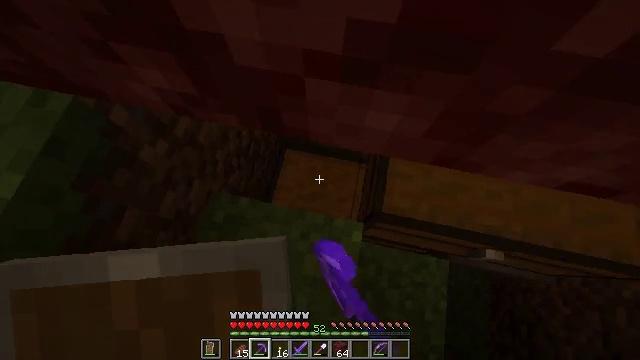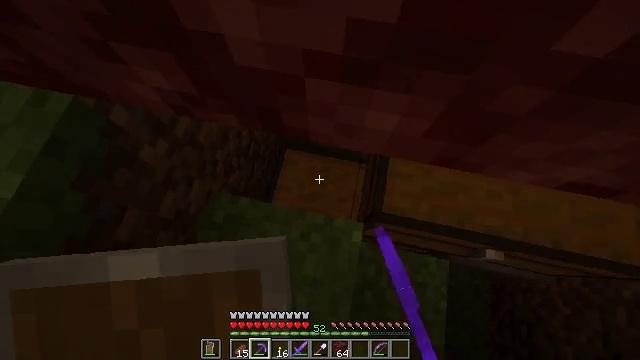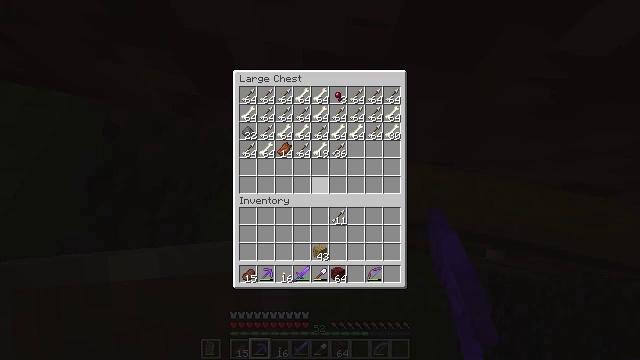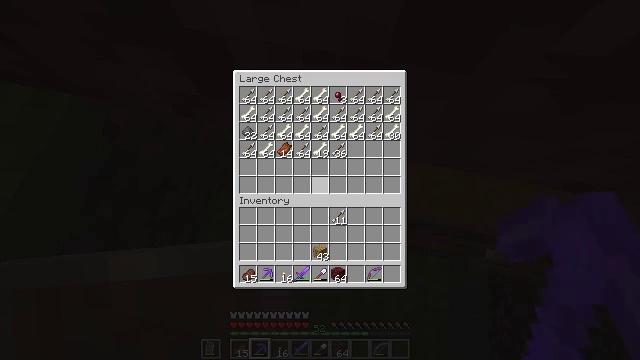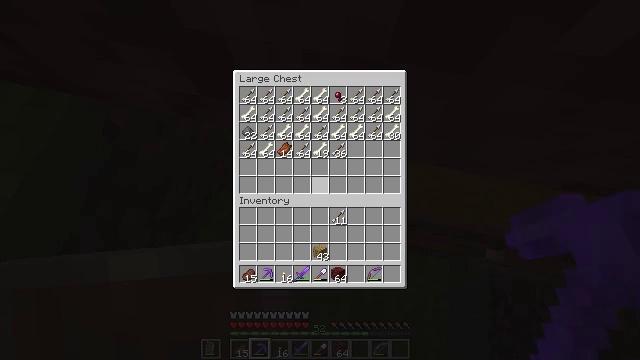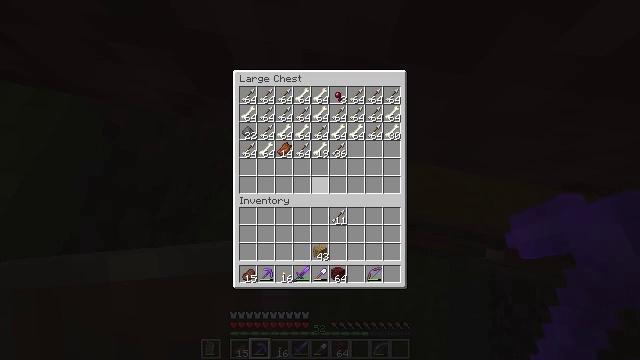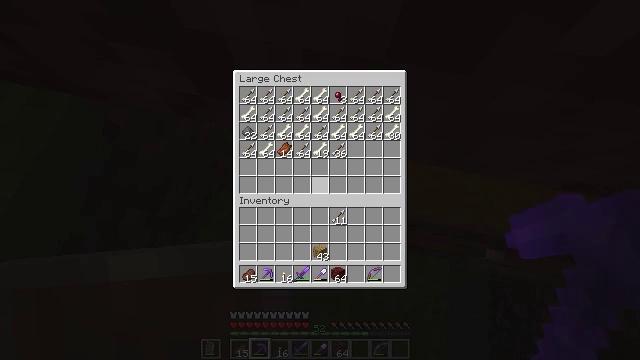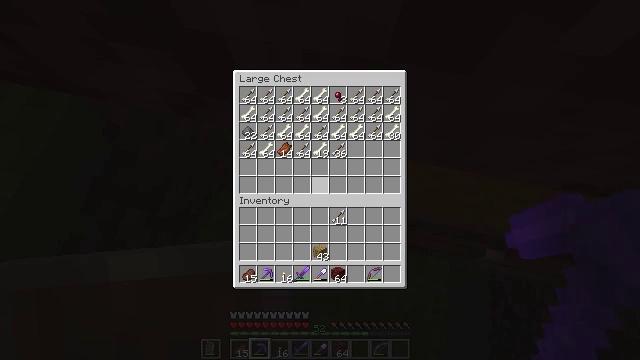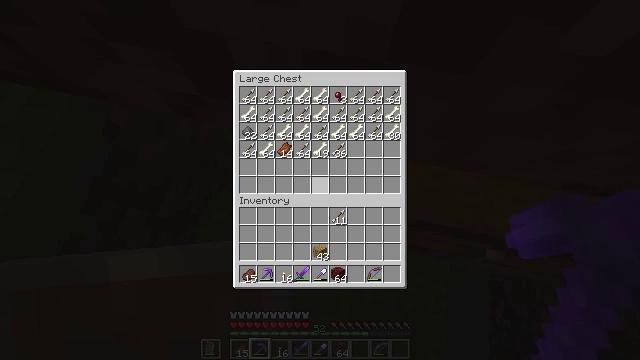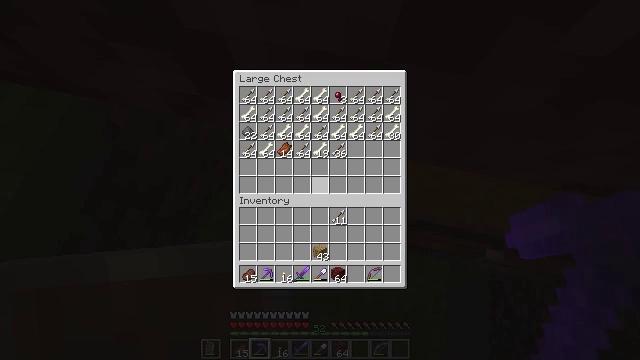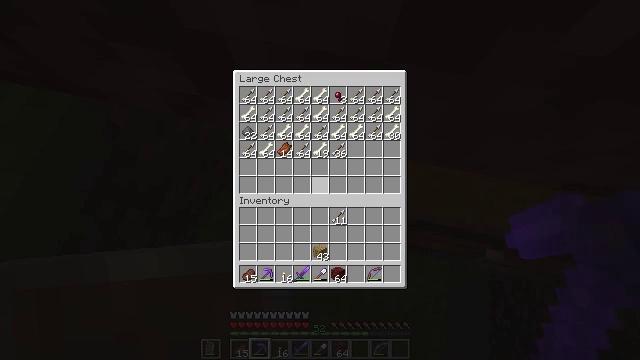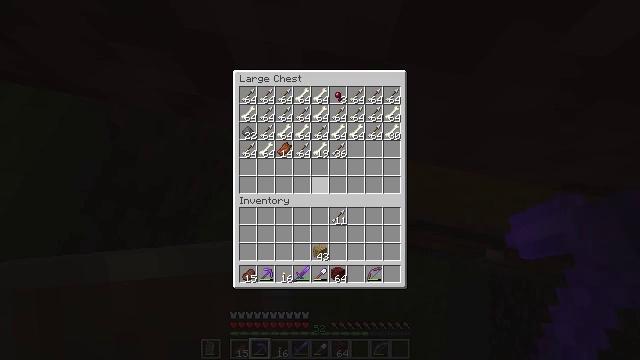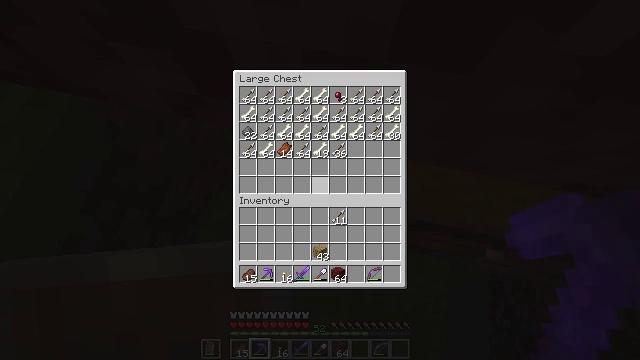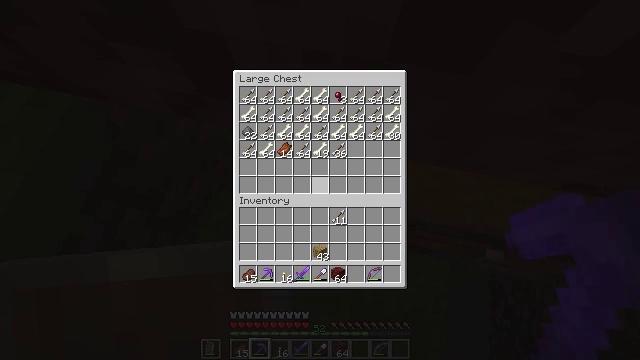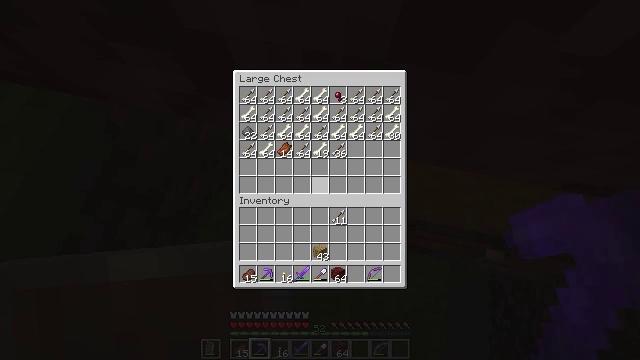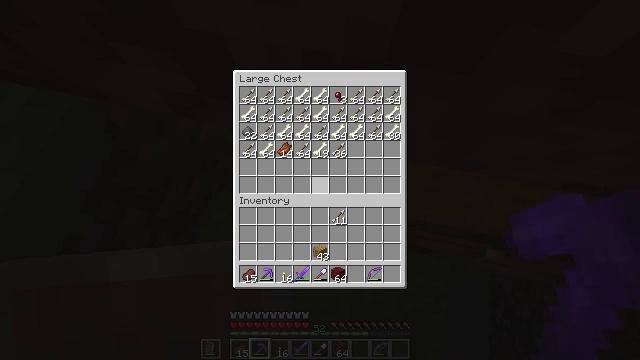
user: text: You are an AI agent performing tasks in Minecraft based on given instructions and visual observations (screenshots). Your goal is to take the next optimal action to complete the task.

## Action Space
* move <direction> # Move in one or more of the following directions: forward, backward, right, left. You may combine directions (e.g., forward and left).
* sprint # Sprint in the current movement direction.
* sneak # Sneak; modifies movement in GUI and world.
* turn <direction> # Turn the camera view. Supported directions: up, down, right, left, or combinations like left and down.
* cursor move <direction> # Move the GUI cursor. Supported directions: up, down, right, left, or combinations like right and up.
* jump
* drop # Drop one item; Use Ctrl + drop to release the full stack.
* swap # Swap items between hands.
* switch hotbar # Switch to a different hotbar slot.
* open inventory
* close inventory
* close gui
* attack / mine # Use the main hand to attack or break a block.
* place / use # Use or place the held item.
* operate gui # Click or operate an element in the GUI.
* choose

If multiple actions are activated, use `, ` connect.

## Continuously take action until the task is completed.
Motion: motion action
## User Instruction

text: Make gold nugget using the gold ingot.
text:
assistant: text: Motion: no_op
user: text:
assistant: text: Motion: no_op
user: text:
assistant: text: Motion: no_op
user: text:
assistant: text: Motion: no_op
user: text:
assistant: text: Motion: no_op
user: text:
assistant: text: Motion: no_op
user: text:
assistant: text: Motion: no_op
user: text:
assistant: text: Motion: no_op
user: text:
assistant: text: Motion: no_op
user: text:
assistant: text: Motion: no_op
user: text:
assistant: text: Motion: no_op
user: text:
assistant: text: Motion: no_op
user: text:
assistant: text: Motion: no_op
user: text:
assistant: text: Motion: no_op
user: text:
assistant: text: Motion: no_op
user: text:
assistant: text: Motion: no_op
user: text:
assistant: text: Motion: turn up
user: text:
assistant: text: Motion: no_op
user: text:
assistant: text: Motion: no_op
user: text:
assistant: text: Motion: no_op
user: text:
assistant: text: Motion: no_op
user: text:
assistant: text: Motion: no_op
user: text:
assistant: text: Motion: no_op
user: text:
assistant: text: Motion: no_op
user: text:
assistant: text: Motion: no_op
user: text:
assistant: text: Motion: no_op
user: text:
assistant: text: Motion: no_op
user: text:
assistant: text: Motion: no_op
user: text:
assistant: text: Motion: no_op
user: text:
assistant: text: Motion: no_op